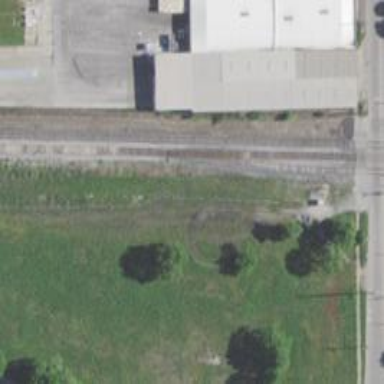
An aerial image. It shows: Abandoned railway.